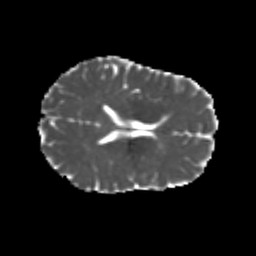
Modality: MD
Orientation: axial
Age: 22
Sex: female
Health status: healthy
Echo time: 0.074 s